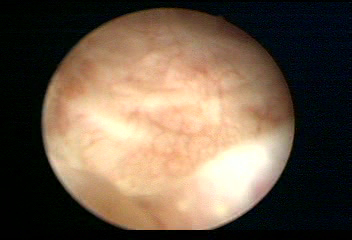
Modality: WLC
Class: Normal mucosa
Bladder cancer association: No